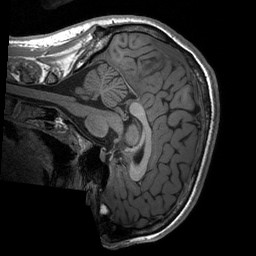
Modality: T1w
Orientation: sagittal
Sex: male
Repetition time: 1.95 s
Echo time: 0.026 s